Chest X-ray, PA view. Patient: 12 years old, sex M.
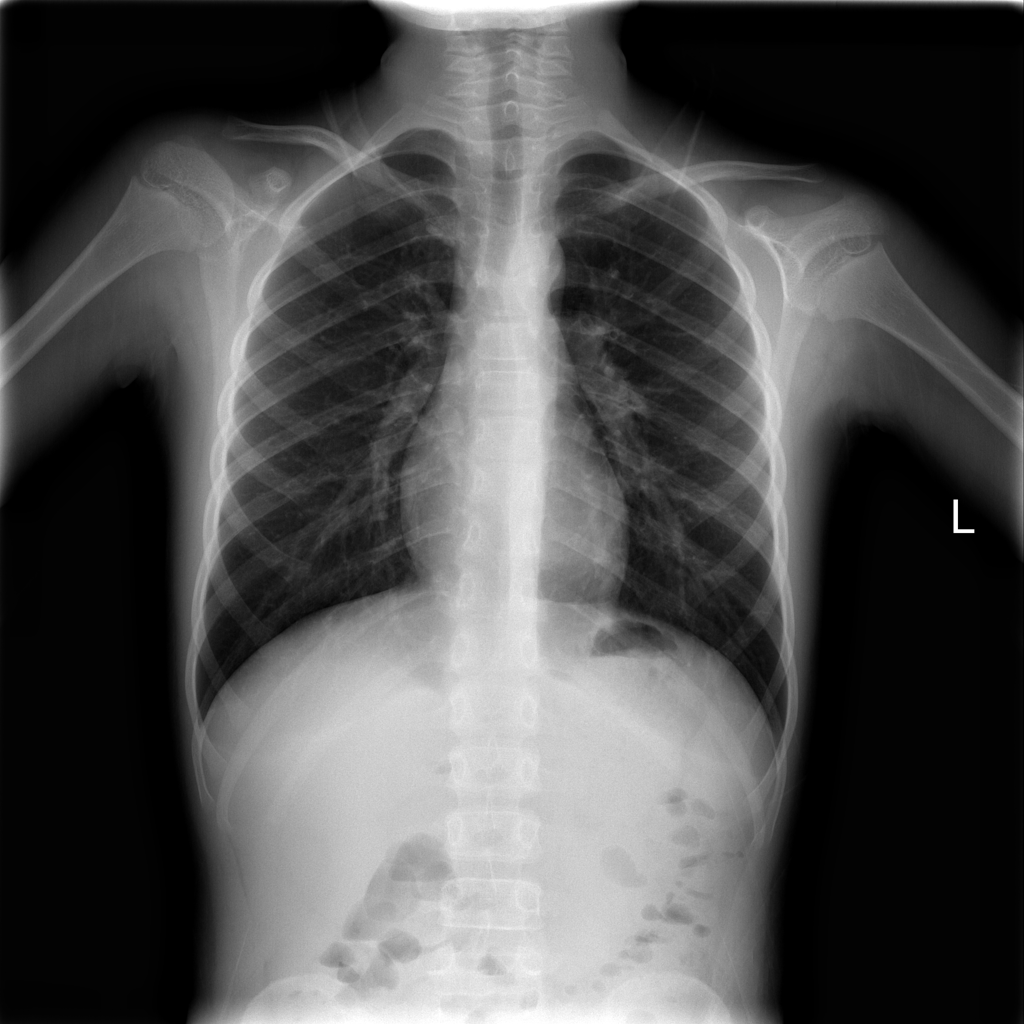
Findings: No Finding